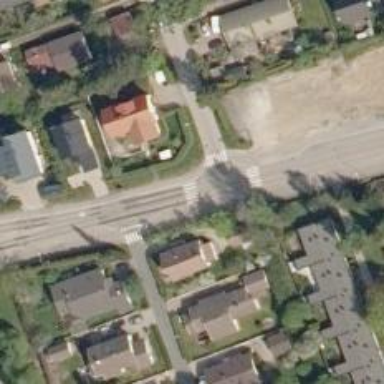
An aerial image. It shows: Uncontrolled crossing on the road.